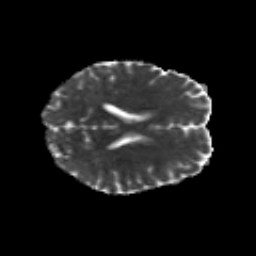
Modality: MD
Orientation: axial
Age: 20
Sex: female
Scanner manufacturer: siemens
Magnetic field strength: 3 T
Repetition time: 8.8 s
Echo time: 0.085 s